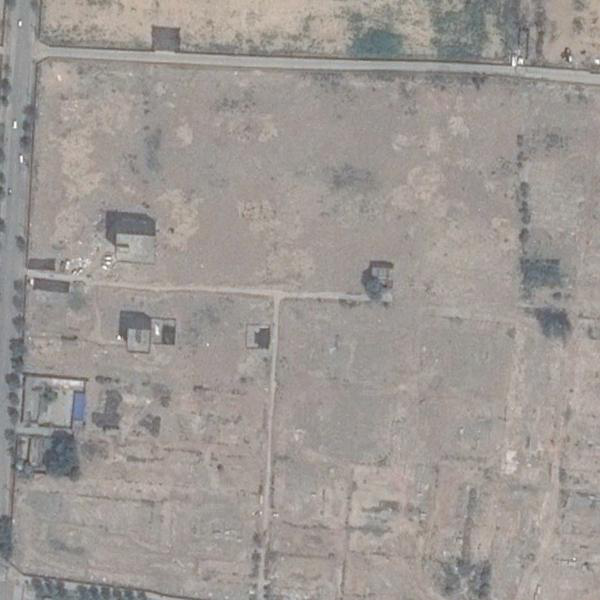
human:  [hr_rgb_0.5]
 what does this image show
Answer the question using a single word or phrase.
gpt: bare land